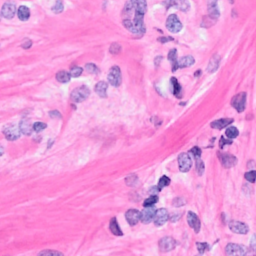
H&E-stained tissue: Breast